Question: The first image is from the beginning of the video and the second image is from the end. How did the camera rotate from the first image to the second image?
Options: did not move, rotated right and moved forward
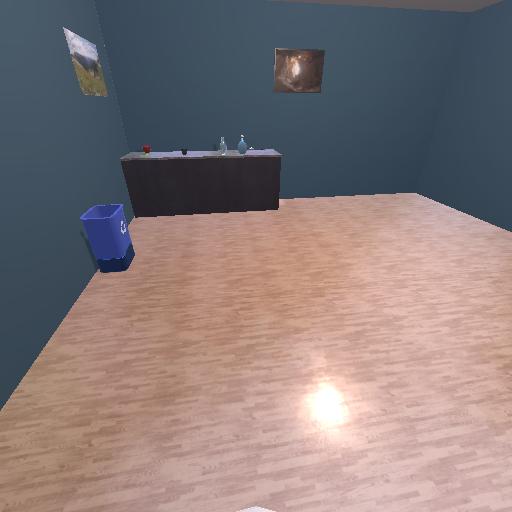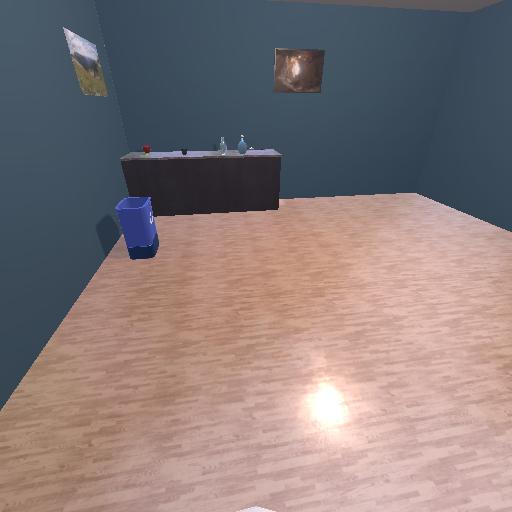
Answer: did not move